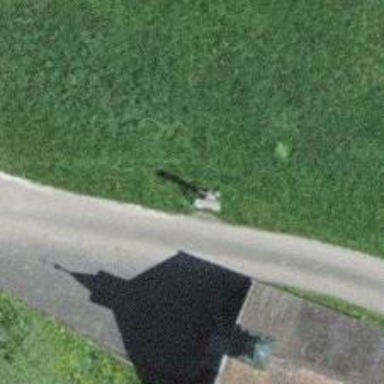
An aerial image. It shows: Historic wayside cross.